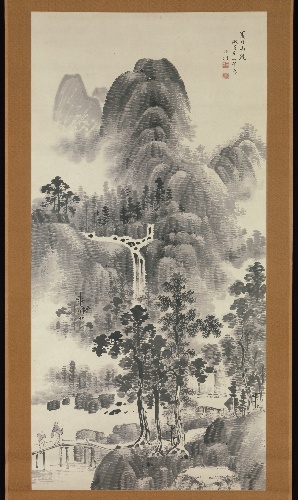
Title: 中林竹洞筆    夏日山泉図|Mountain Stream on a Summer Day
Artist: Nakabayashi Chikutō
Artist bio: Japanese, 1776–1853
Date: first half of the19th century
Object type: Hanging scroll
Classification: Paintings
Medium: Hanging scroll; ink on paper
Culture: Japan
Period: Edo period (1615–1868)
Dimensions: Image: 69 1/2 x 34 in. (176.5 x 86.4 cm)
Overall: 92 1/4 x 46 1/4 in. (234.3 x 117.5 cm)
Department: Asian Art
Credit line: The Harry G. C. Packard Collection of Asian Art, Gift of Harry G. C. Packard, and Purchase, Fletcher, Rogers, Harris Brisbane Dick, and Louis V. Bell Funds, Joseph Pulitzer Bequest, and The Annenberg Fund Inc. Gift, 1975
Accession year: 1975
Repository: Metropolitan Museum of Art, New York, NY
Tags: Bridges|Waterfalls|Mountains